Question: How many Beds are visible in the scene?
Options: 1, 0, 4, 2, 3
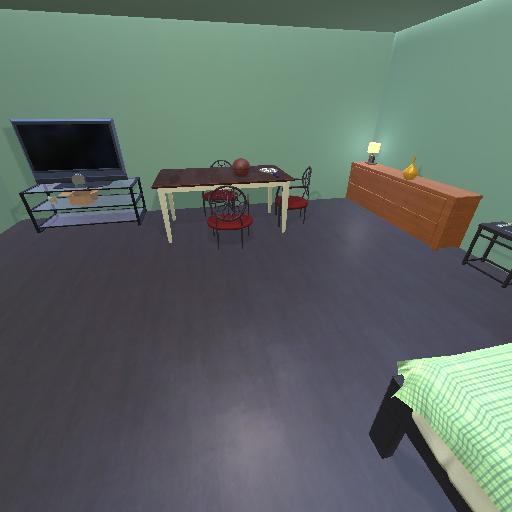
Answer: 1